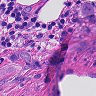
Metastatic tissue present: yes